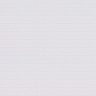
Metastatic tissue present: no